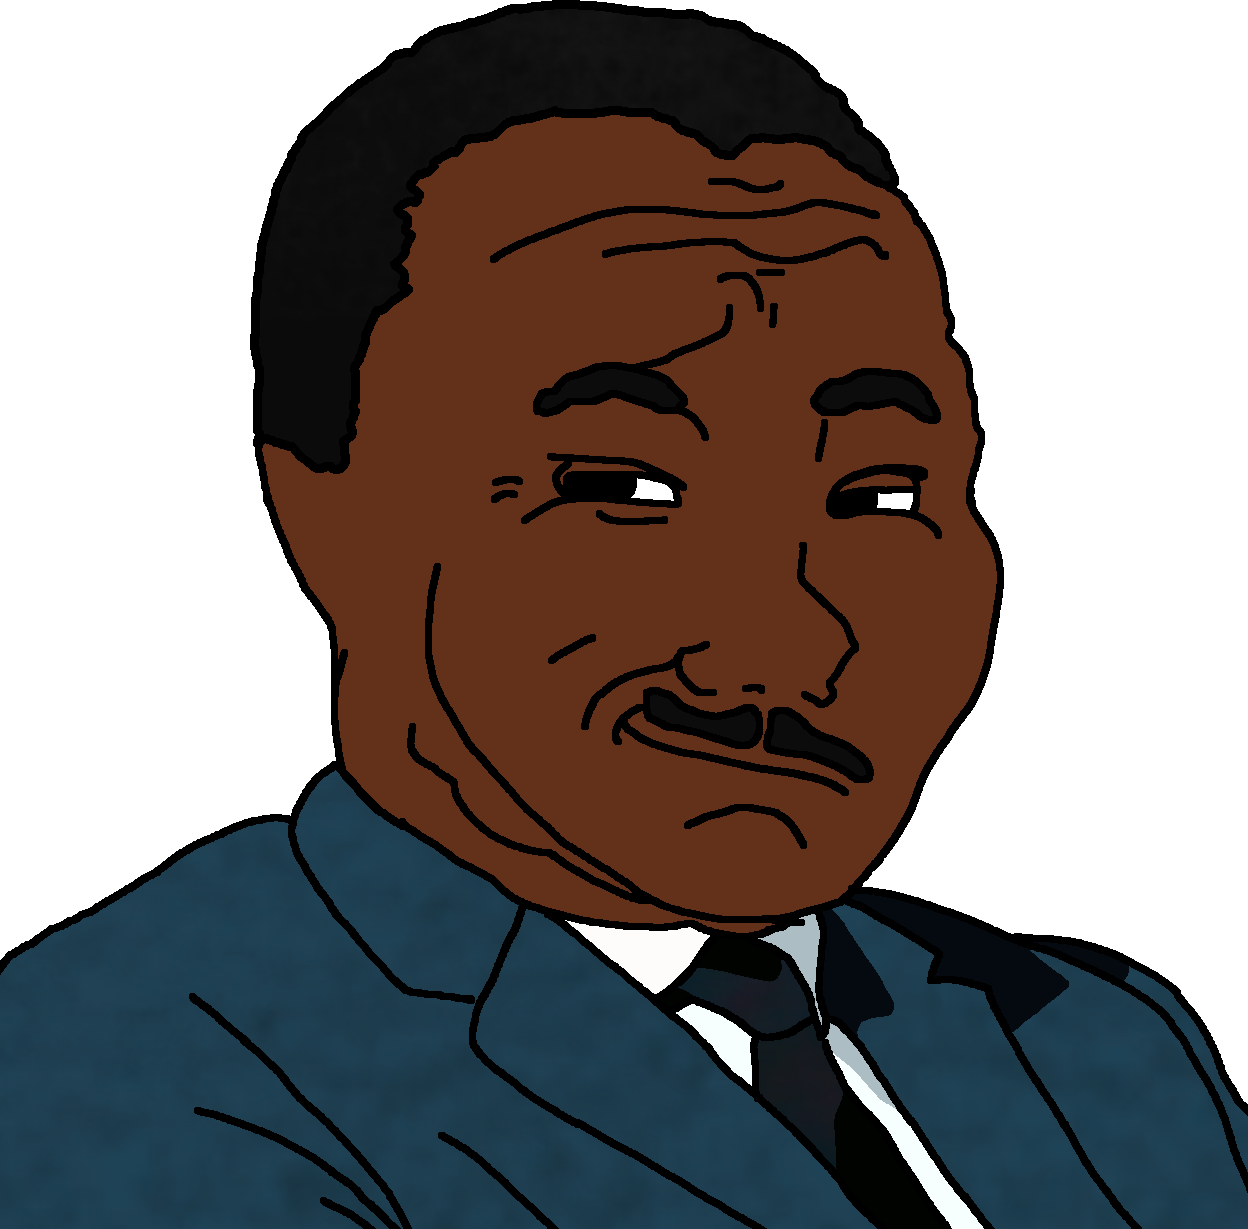
Label: 5_Blackjak